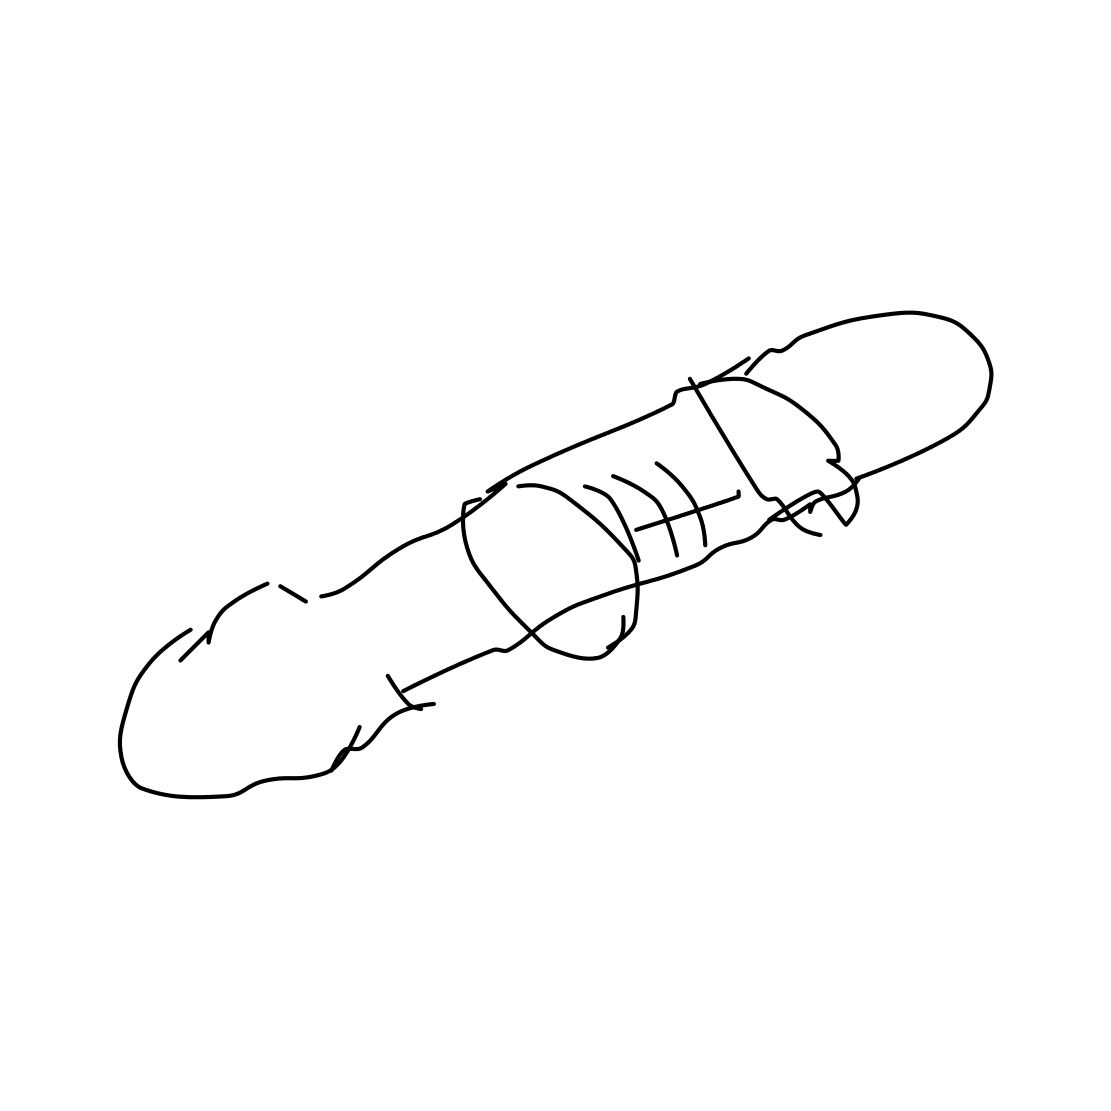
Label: snowboard